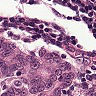
Metastatic tissue present: yes